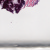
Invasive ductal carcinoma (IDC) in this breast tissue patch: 0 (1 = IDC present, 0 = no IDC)